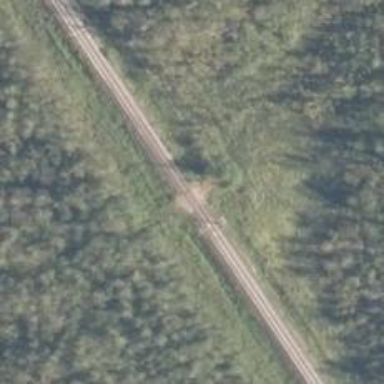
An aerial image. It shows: Level crossing with saltire marking.